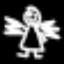
Label: angel